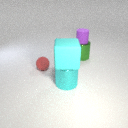
large green metal cylinder behind small red rubber sphere